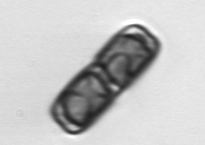
Label: Ephemera